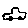
Label: car